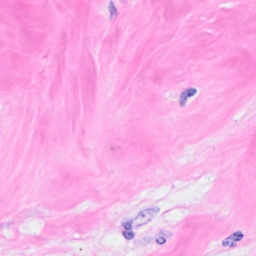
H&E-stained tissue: Breast